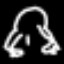
Label: frog